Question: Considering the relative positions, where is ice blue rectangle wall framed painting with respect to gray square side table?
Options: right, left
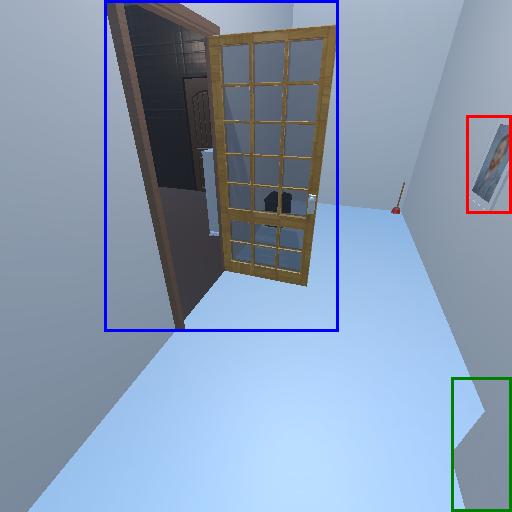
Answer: right